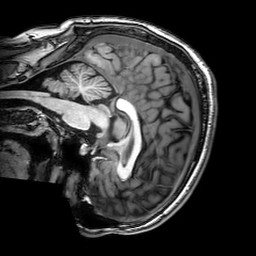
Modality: T1w
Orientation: sagittal
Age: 22
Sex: male
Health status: healthy
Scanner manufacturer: philips
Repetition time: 0.008323 s
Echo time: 0.00384 s